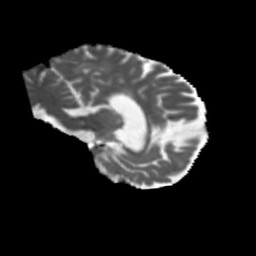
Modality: MD
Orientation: sagittal
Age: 48
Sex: male
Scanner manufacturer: siemens
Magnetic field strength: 3 T
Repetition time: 5.47 s
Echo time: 0.0854 s